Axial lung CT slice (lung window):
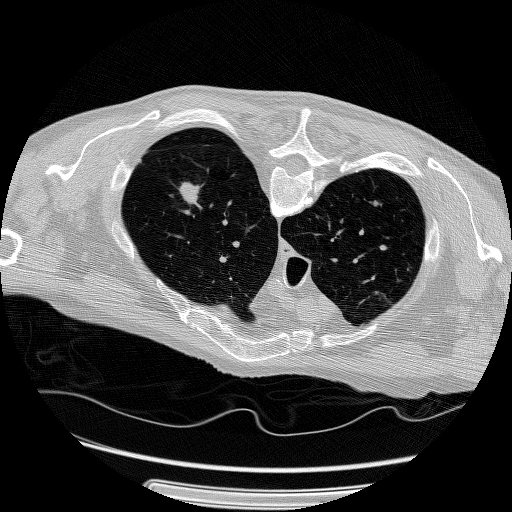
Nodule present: yes
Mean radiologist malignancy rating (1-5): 4.25